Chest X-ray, PA view. Patient: 35 years old, sex F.
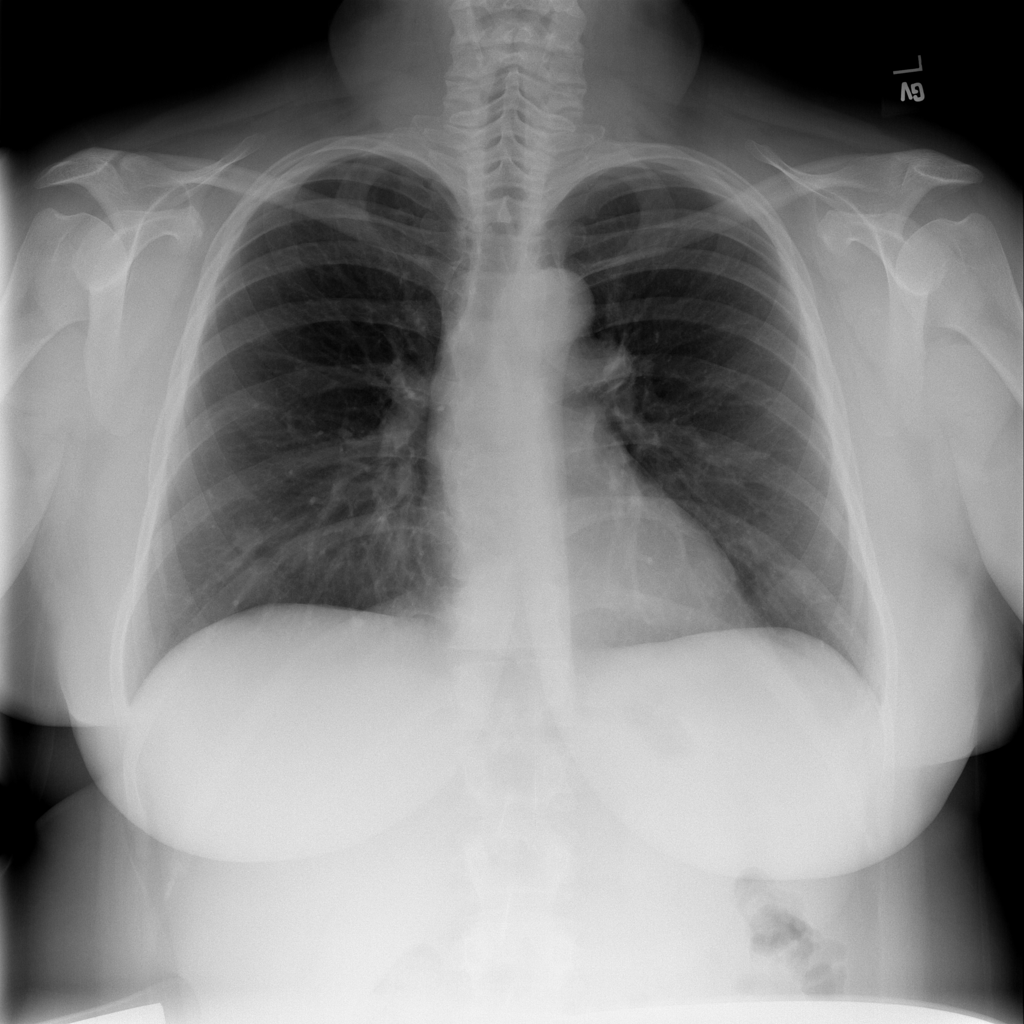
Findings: Mass, Nodule